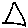
Label: triangle